Interaction volume radius: 10 \u00c5
Interaction volume height: 20 \u00c5
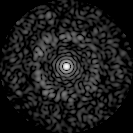
Disorder parameter: 0.828